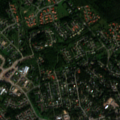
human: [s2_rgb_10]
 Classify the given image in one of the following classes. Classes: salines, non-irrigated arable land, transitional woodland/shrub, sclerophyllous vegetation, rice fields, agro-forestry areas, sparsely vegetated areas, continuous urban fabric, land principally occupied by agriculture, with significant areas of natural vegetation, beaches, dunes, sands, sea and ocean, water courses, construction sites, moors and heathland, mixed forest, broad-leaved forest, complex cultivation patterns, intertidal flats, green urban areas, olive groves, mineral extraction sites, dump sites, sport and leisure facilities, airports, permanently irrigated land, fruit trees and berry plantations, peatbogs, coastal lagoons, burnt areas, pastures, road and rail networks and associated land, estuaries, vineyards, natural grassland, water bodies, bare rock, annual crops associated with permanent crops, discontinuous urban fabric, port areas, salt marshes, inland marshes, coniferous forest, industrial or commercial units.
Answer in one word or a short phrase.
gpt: discontinuous urban fabric, green urban areas, land principally occupied by agriculture, with significant areas of natural vegetation